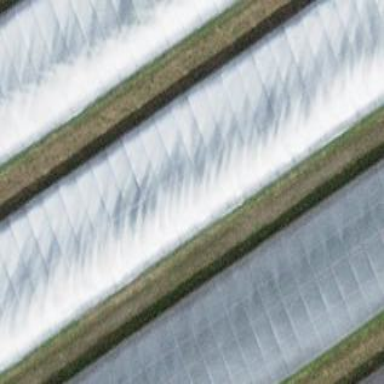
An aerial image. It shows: Greenhouse.